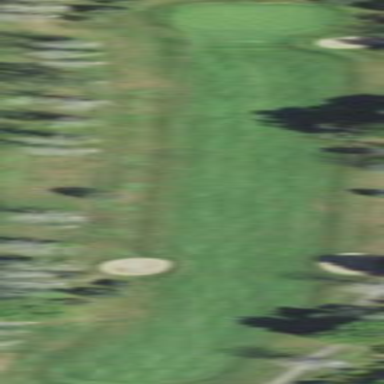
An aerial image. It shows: Golf fairway surrounded by grass.